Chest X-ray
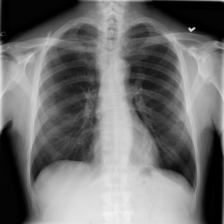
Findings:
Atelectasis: negative
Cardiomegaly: negative
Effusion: negative
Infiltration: negative
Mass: negative
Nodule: negative
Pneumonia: negative
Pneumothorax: negative
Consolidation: negative
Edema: negative
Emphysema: negative
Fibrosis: negative
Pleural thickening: negative
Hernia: negative